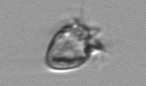
Label: Ciliophora